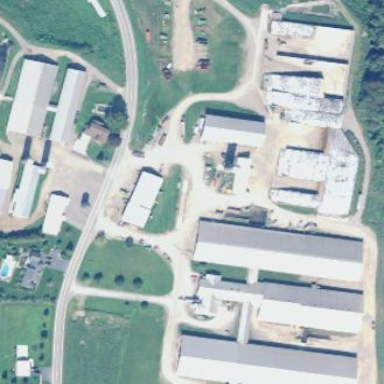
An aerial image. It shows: Dairy farmyard.